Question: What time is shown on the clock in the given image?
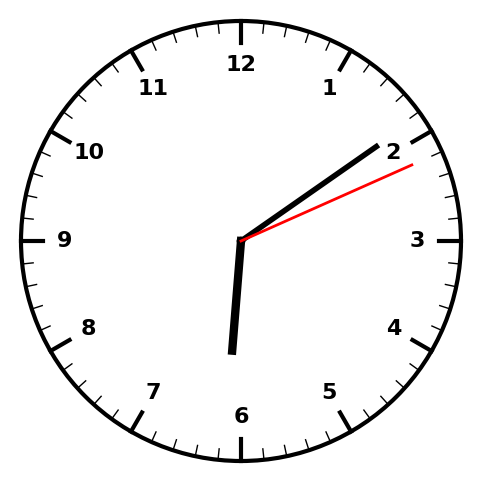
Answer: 06:09:11